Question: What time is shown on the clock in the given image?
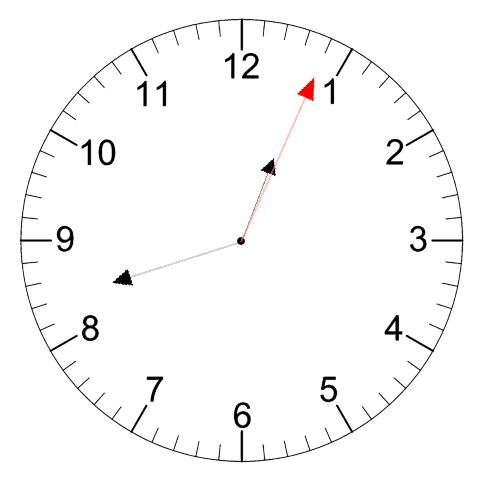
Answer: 12:42:04